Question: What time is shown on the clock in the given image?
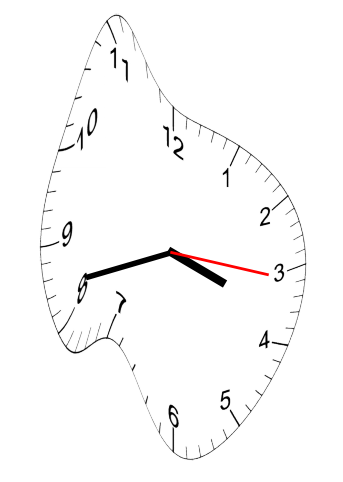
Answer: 03:42:16